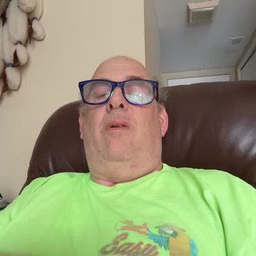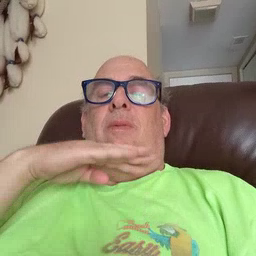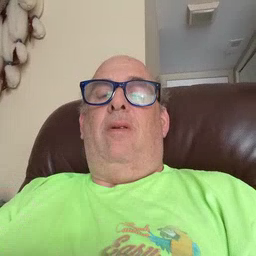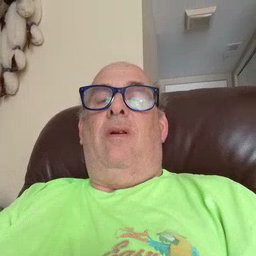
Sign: pig